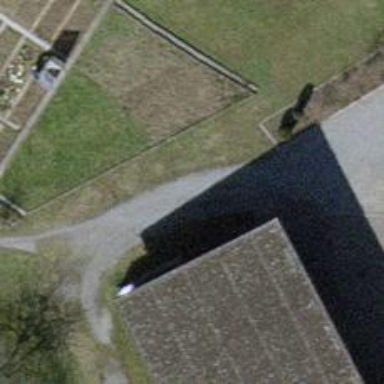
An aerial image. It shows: Driveway with compacted surface.